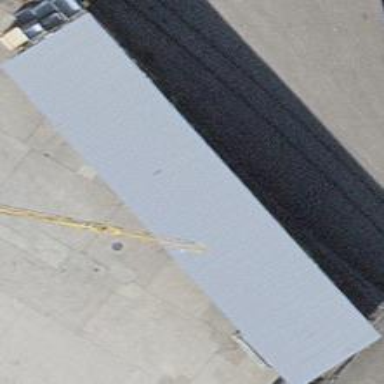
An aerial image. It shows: View of roof of building.